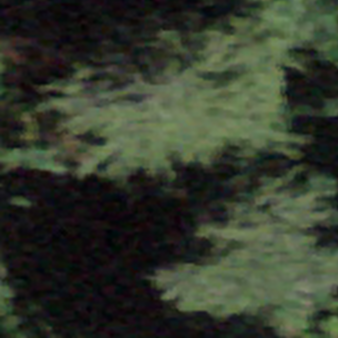
Label: other